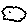
Label: cloud